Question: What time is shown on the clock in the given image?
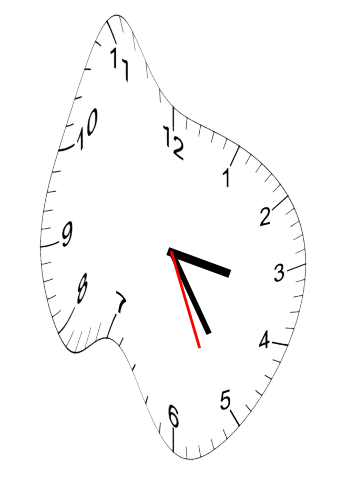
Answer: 03:24:26